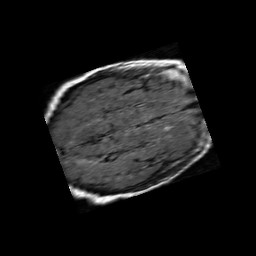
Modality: FLAIR
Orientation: axial
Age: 78
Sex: female
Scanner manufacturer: philips
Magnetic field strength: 1.5 T
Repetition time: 6 s
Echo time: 0.12 s